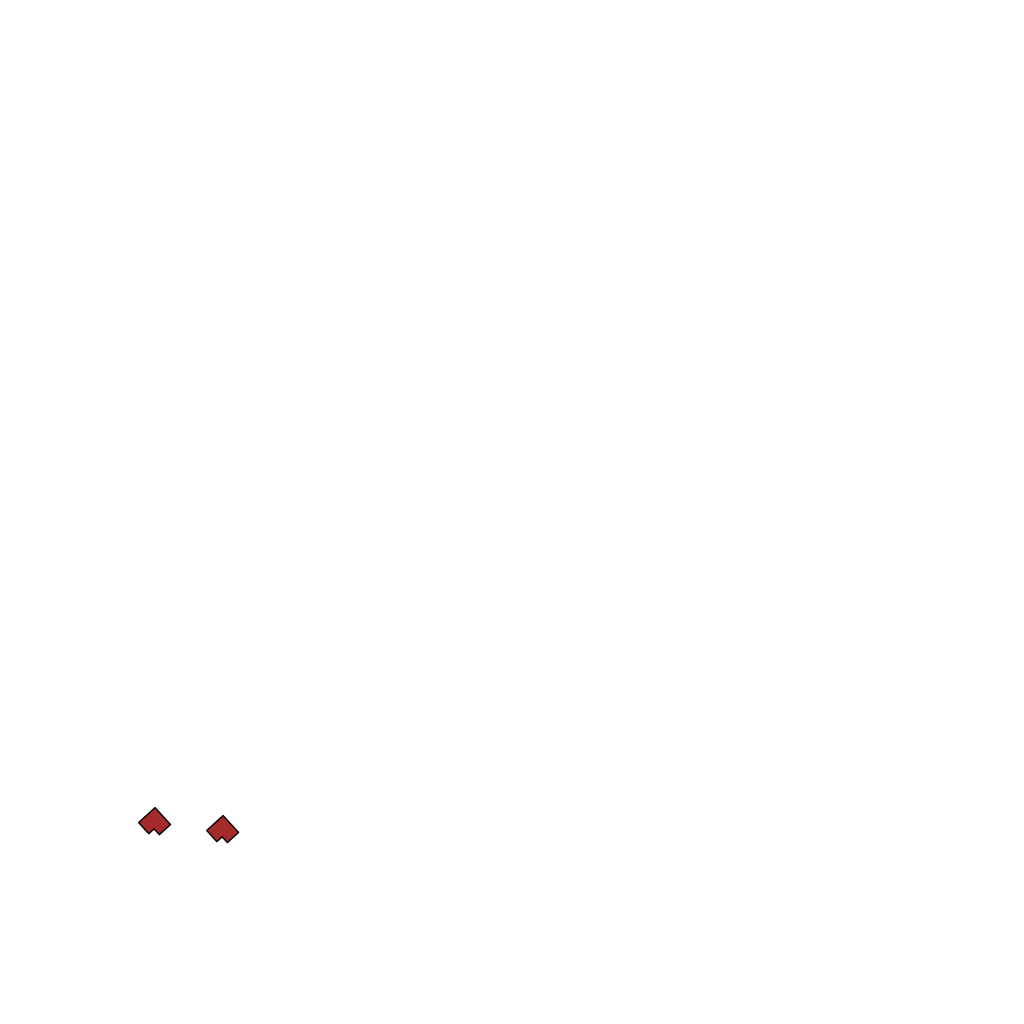
Tags: overhead vector_map, recreation, residential, individual_rise, density_1, Facility, 1.0 km²